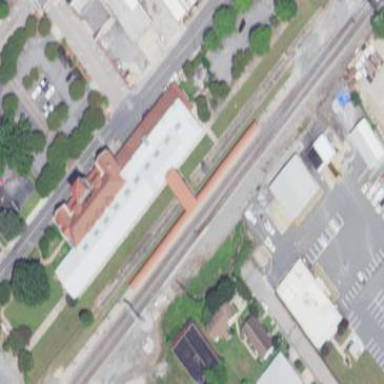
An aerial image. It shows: Train station building.